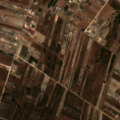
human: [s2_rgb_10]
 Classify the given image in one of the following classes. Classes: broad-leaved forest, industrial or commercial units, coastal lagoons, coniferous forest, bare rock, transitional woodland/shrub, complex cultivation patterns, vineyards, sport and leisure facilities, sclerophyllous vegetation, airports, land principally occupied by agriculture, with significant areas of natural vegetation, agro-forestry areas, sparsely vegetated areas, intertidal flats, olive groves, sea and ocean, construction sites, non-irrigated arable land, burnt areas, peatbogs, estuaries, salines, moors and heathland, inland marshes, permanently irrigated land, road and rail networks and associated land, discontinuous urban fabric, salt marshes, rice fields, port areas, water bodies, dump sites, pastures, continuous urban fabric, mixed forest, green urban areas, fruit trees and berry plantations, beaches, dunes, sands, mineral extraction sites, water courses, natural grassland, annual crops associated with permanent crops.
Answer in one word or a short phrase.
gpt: complex cultivation patterns, land principally occupied by agriculture, with significant areas of natural vegetation